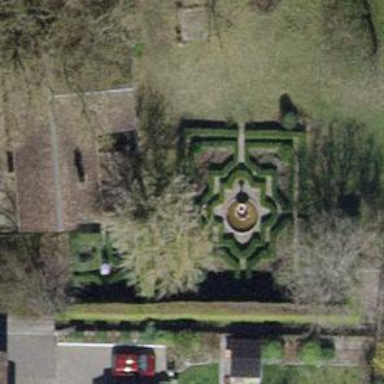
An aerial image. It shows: Beautiful fountain.